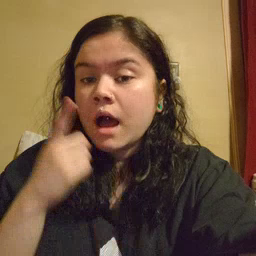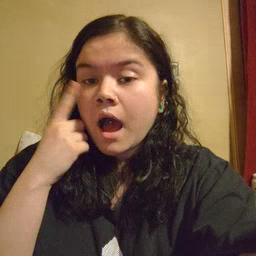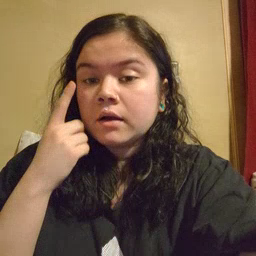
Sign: eye